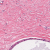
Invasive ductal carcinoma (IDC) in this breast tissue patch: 0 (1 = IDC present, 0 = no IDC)